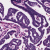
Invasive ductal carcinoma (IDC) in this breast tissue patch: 1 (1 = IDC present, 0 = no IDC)